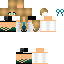
A female human skin with pale skin, wearing blonde long hair dressed in a blue tshirt and red pants, featuring a closed mouth.